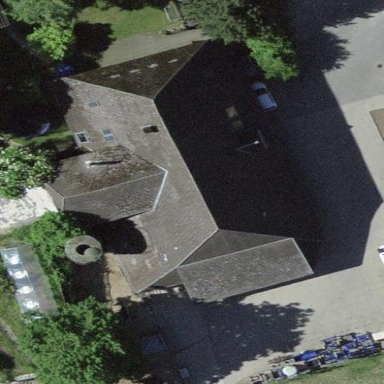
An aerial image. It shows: Farm building.